Question: I am writing a gui for a game I am making in java, and I have this code:
'''
private JLabel label = new JLabel("Enter New Level Name");
private JTextField field = new JTextField();
private static JButton createWorld = new JButton("Create World");
private JButton menu = new JButton("Main Menu");
public StartGame()
{
setBackground(Color.CYAN);
Box box = Box.createVerticalBox();
box.add(label);
box.add(Box.createRigidArea(new Dimension(0,10)));
box.add(field);
box.add(Box.createRigidArea(new Dimension(0,10)));
Box hor = Box.createHorizontalBox();
hor.add(createWorld);
hor.add(Box.createRigidArea(new Dimension(10,0)));
hor.add(menu);
box.add(hor);
add(box);
}
'''
What I want this panel to look like is all the components in a box aligned to the right. How ever when I run this everything works except the label doesn't match up with the rest of the layout. Could anyone explain what I am doing wrong, and or possible ways to fix it.
Heres my problem, I know its blurry but you can make out that the label is offset to the right.

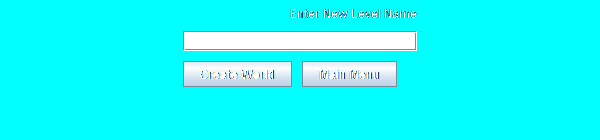
Answer: You should set the x alignment of each component. From the java <URL>: "In general, all the components controlled by a top-to-bottom BoxLayout object should have the same X alignment.".
So you should add this line:
'''
label.setAlignmentX(Component.CENTER_ALIGNMENT);
'''